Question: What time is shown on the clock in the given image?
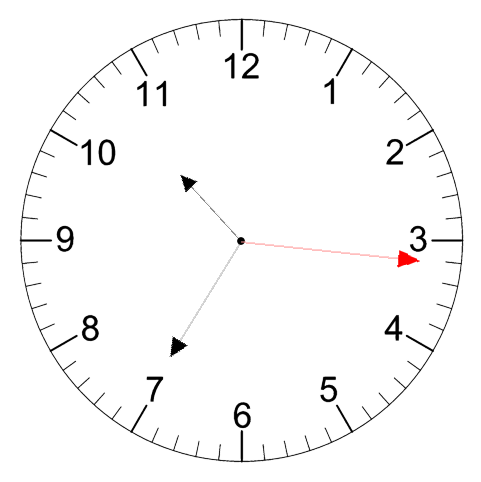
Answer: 10:35:16